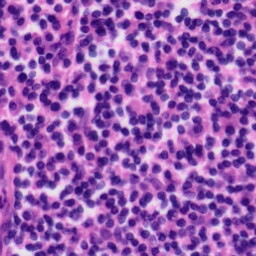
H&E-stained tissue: Tonsil